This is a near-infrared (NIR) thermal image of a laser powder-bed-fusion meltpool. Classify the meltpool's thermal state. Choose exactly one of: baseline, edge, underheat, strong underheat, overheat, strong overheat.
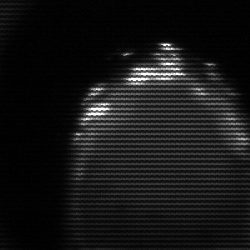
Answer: edge